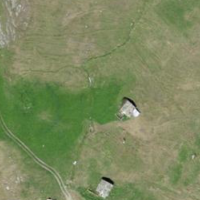
EUNIS habitat code: 26
Species observed at this site:
Arcyptera fusca